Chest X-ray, PA view. Patient: 62 years old, sex M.
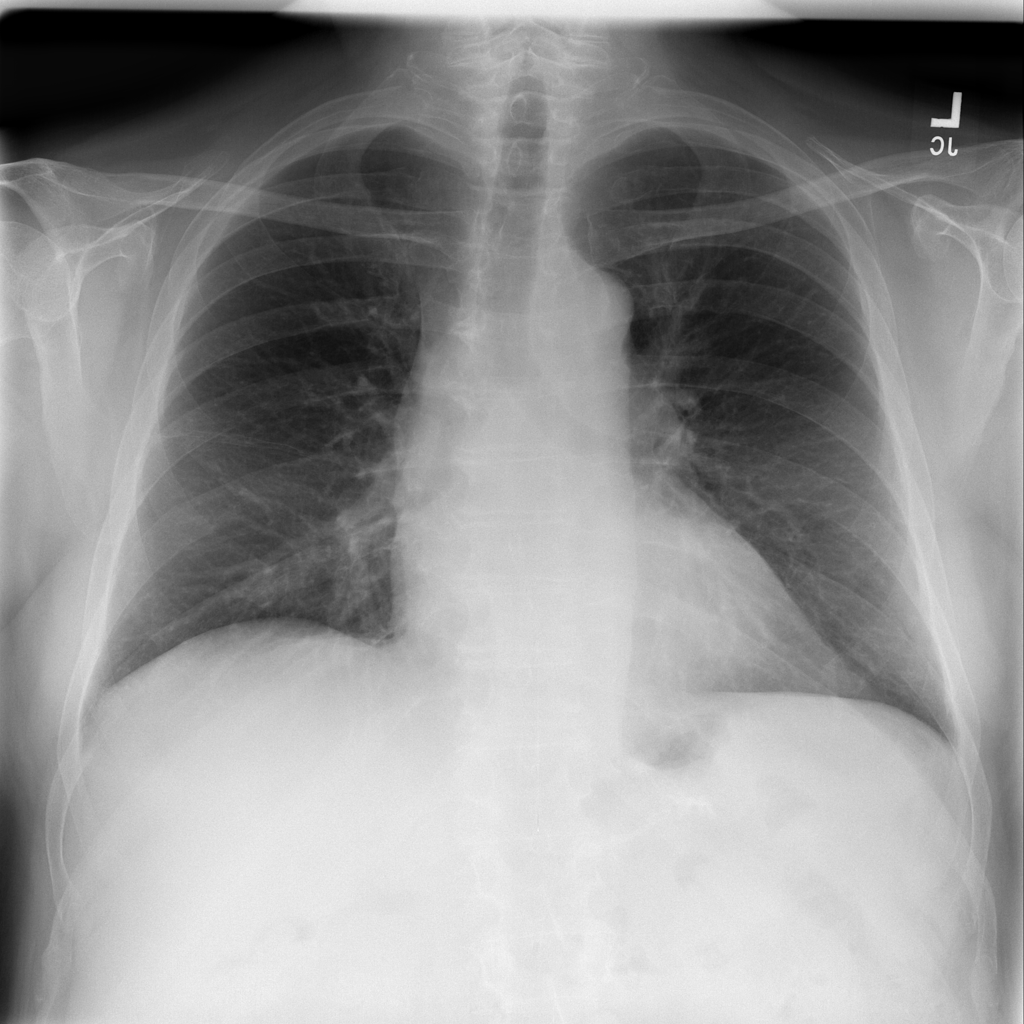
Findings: No Finding